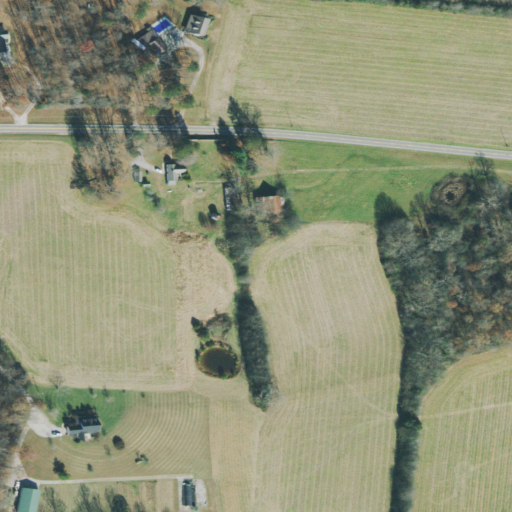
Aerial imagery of ridge(s) in Tennessee named Mountview Ridge containing pasture, cultivated crops, open development, deciduous forest, low intensity development, and medium intensity development